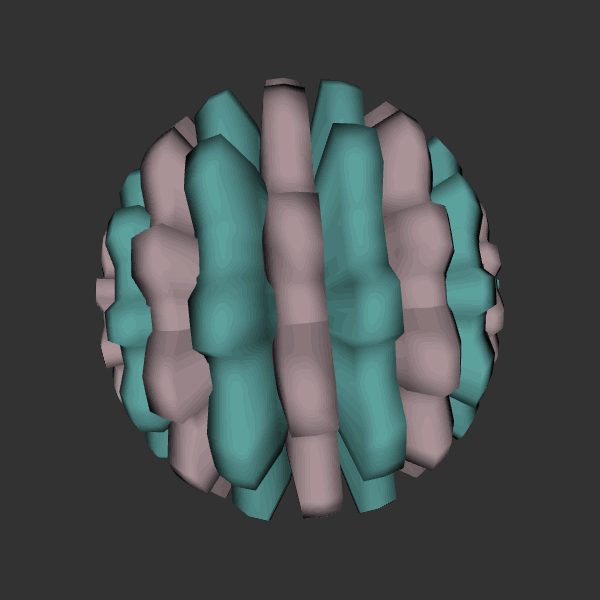
Background: dark